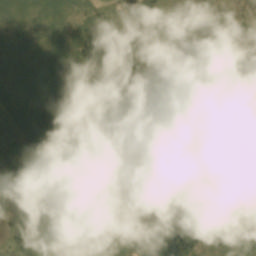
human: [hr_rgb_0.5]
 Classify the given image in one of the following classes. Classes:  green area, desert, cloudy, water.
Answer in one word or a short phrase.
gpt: cloudy